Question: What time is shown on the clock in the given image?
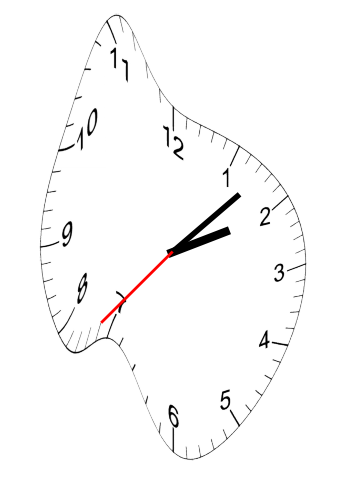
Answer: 02:07:37